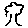
Label: tree